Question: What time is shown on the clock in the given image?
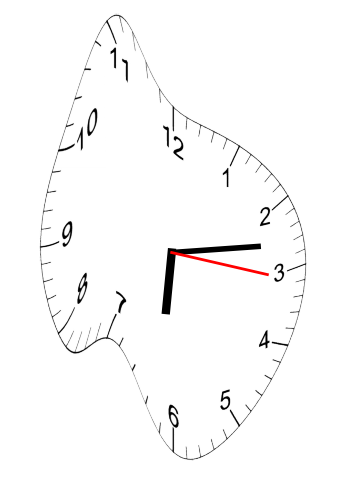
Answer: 06:13:16